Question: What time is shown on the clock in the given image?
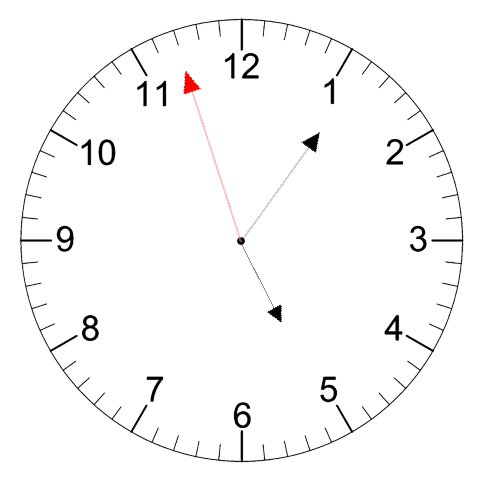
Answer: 05:05:57